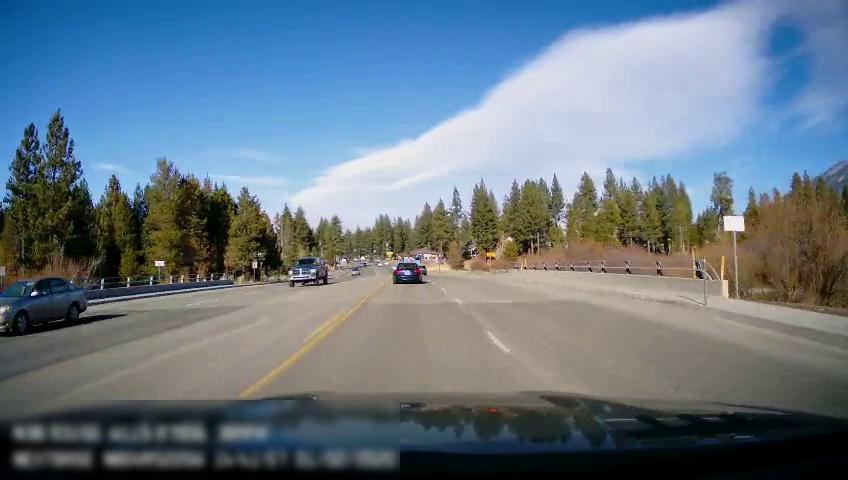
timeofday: Day
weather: Sunny
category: Drivable Space
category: Vehicles | Car
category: Vehicles | SUV
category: Vehicles | SUV
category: Vehicles | Car
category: Lanes | Current Lane
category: Lanes | Current Lane
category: Lanes | Opposite Lane
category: Traffic | Signs